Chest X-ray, PA view. Patient: 27 years old, sex F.
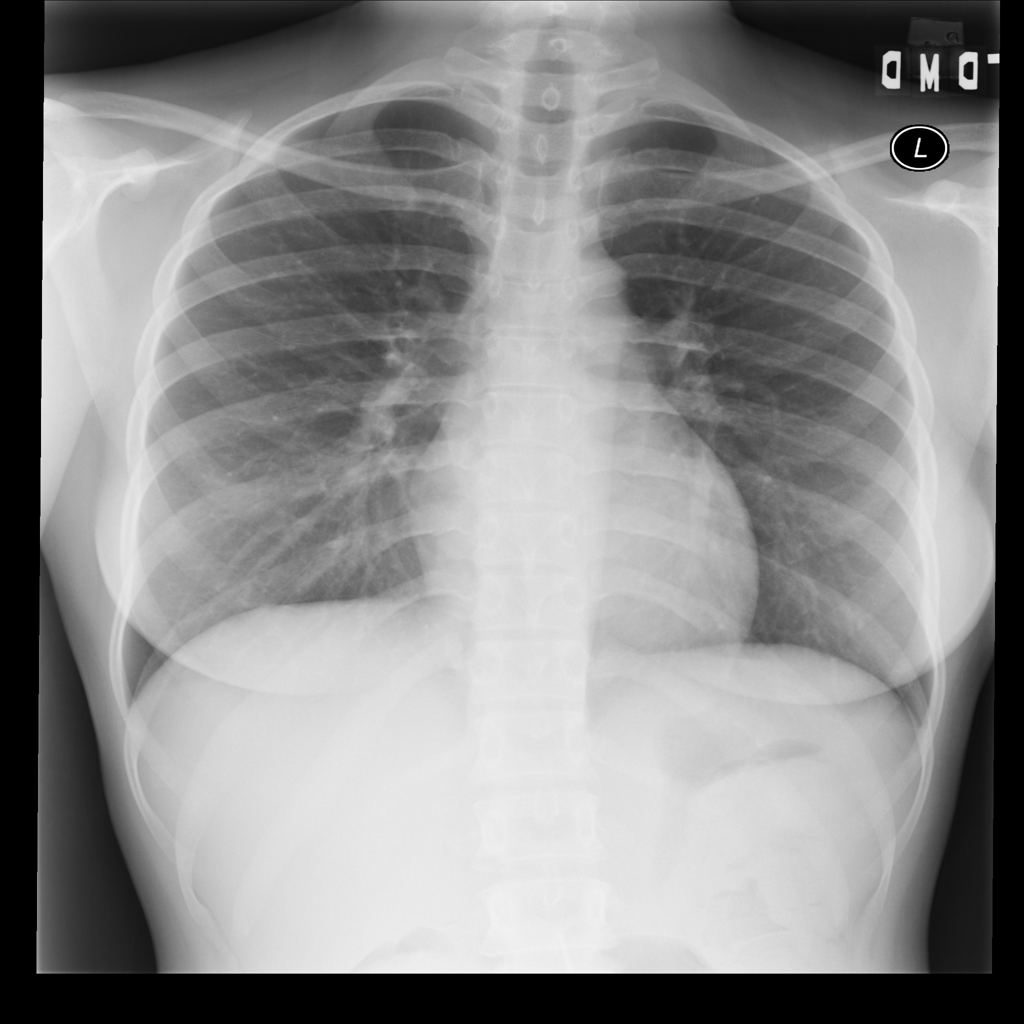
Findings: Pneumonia